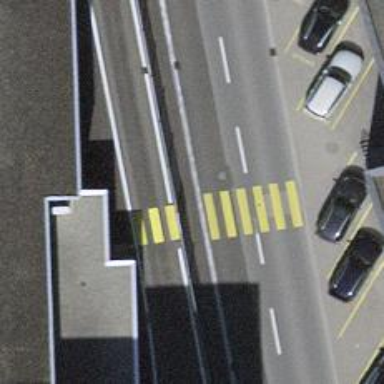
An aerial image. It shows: Pedestrian crossing with zebra markings on footway.